Question: I'm using a standard ASP.NET login page to protect a Silverlight XAP file - I don't want users to be able to download the XAP unless they login in.
To do this I added the following to system.web in the web application's web.config:
'''
<authentication mode="Forms">
<forms loginUrl="login.aspx" timeout="30" />
</authentication>
<authorization>
<deny users="?"/>
</authorization>
'''
If I use the application using the Visual studio development web server then everything works as I expect. However, if I use IIS then you can browse and download the XAP without logging in.
Am I missing something or is this not possible?

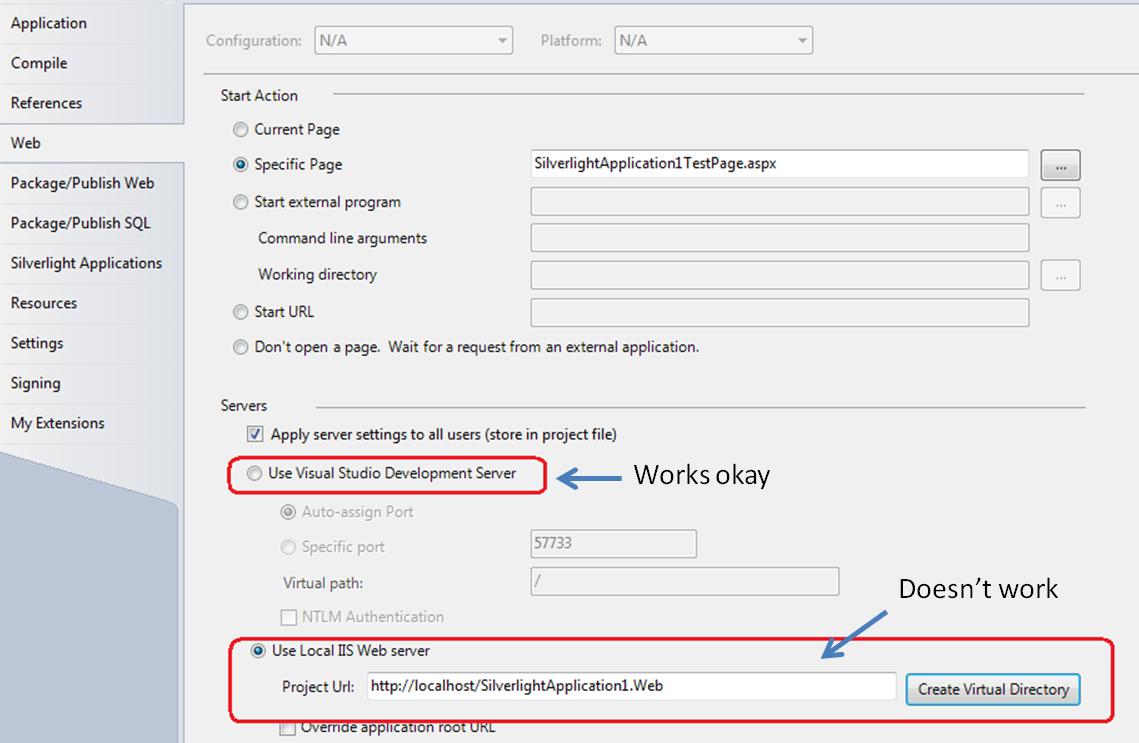
Answer: You would have to protect your directory in IIS itself in order to deny the user. Here's some information that should help you out: <URL>